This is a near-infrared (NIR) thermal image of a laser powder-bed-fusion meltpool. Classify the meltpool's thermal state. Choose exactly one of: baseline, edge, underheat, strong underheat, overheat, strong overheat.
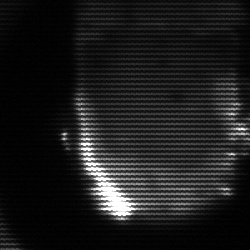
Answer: baseline